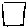
Label: square